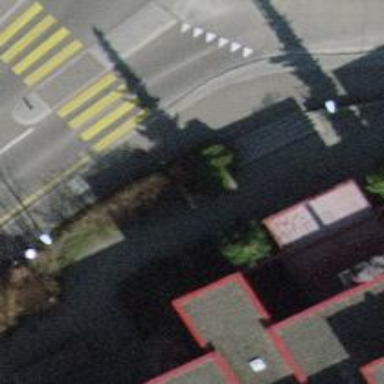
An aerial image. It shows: Kerb barrier.